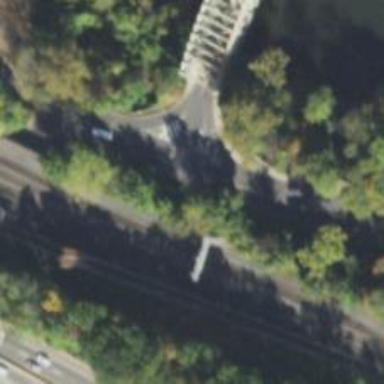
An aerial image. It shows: Asphalt road with secondary link designation.